Field crop: maize
Growth stage: 2
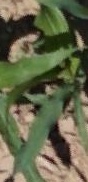
Species: maize